Question: I have developed an app which prints employee status for dates in a month. right now it is displaying data correctly, but i want to create new table for new month.thus, if first day of new month occurs,automatically it should be displayed in a new table? is there any way to do this?
Snapshots for Appliaction are :
Source code:
'''
<?php
$name=$_SESSION['sess_username'];
$dateofattendance=$_SESSION['sess_date'];
$prevmonth=01;
$status="absent";
$conn = new mysqli('localhost', '', '', 'test');
if ($conn->connect_error)
{
die("Connection failed: " . $conn->connect_error);
}
$sql1="SELECT 'dateofattendance' FROM attendance ORDER BY 'dateofattendance' DESC LIMIT 1";
$result1 = $conn->query($sql1);
if ($result1->num_rows > 0)
{
while($row = $result1->fetch_assoc())
{
//$prevmonth= date("m", strtotime( $row["dateofattendance"] ) );
}
}
$sql="SELECT dateofattendance,timeofattendance, status,timeofdeparture FROM attendance Where emp='$name' ORDER BY dateofattendance ASC ";
$result = $conn->query($sql);
if ($result->num_rows > 0)
{
echo "<table class='table-bordered' border='black' cellpadding='5' ><thead> <tr><th> Date </th><th>IN</th><th>OUT</th><th>Status</th></tr></thead><tbody>";
while($row = $result->fetch_assoc())
{
$month= date("m", strtotime( $row["dateofattendance"] ) );
if($month != $prevmonth)
{
echo "</tbody></table>";
}
// create the row
echo "<tr> <td>" . $row["dateofattendance"]. "</td><td>" . $row["timeofattendance"]."</td><td>" . $row["timeofdeparture"]."</td>";
if($row["status"]=='present')
{
echo "<td><span class='label label-success'>". $row["status"]."</span></td>";
}
else
{
echo "<td><span class='label label-danger'>". $row["status"]."</span></td>";
}"</tr>";
}
// close the last table
echo "</tbody></table>";
}
$conn->close();
?>
'''
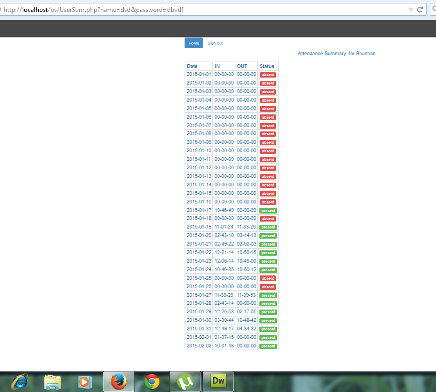
Answer: why are you going to make this simple thing so complex.

then, execute query according to the selected month and then display the data only of selected month.